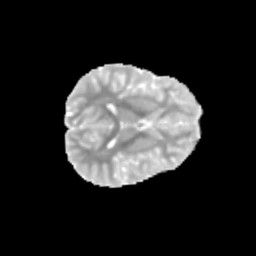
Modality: MD
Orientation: axial
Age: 12
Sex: female
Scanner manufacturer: siemens
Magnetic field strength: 3 T
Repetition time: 3.8 s
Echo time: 0.07 s